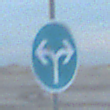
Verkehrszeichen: VorgeschriebeneFahrtrichtungRechtsOderLinks
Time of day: SunriseSunset
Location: Outdoor (Beach)
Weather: PartlyCloudy
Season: NotSpecified
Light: Natural